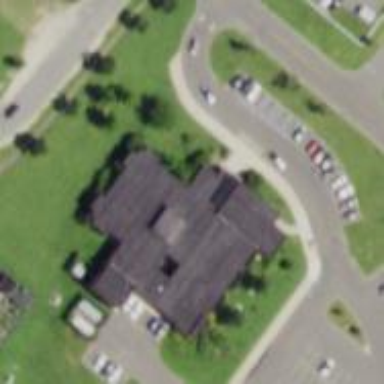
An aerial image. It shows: Building that serves as library.